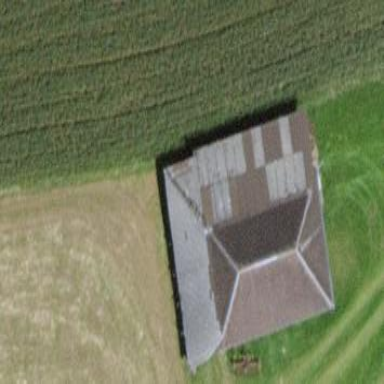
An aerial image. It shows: Rural barn.